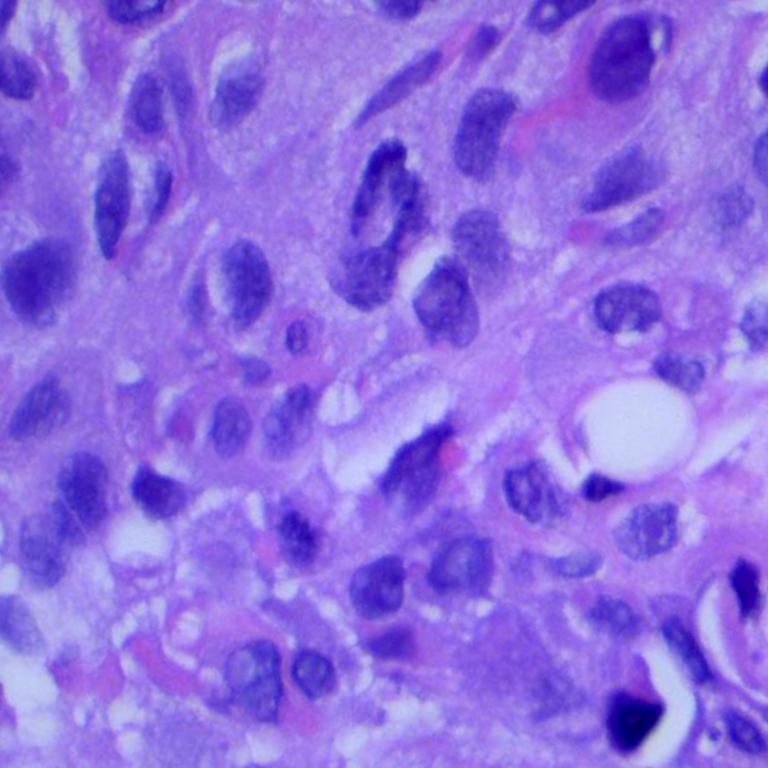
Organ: lung
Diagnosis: squamous carcinomas